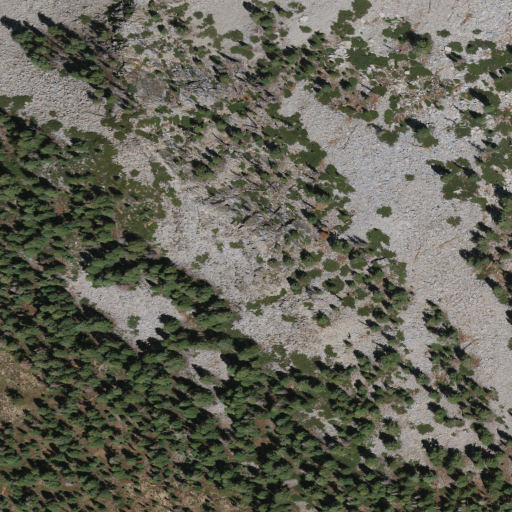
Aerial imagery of mountain in California named Marble Point containing evergreen forest, shrub, and grassland